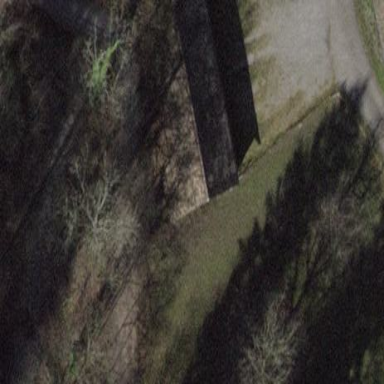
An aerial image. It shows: Building with gabled roof.